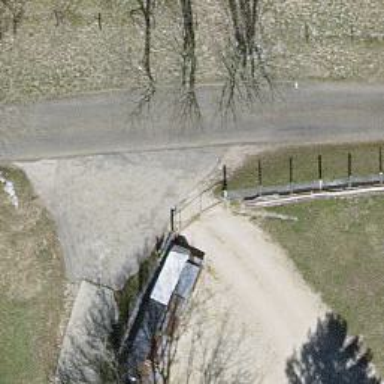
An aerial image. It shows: Gate.